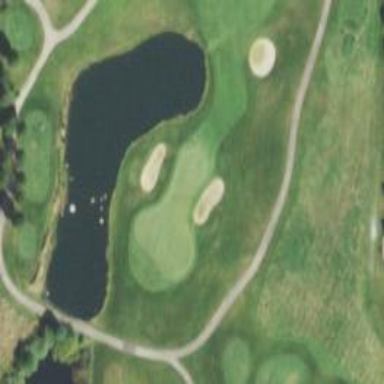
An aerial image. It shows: View of golf hole.